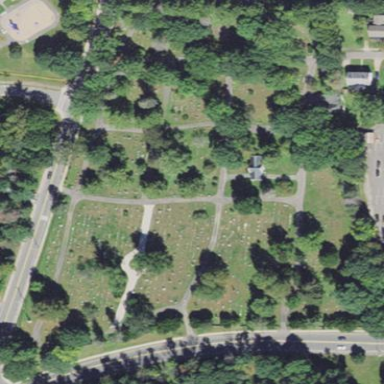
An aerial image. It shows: Cemetery with historical significance.